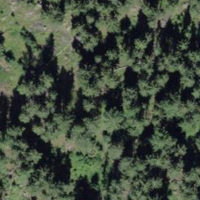
EUNIS habitat code: 43
Species observed at this site:
Campanula glomerata